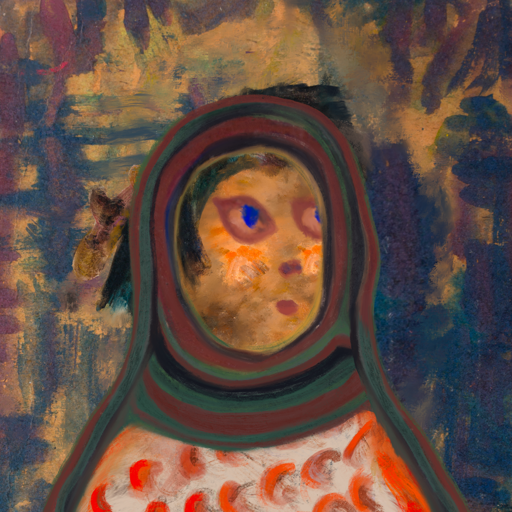
Background: InTheSun, Head And Neck Side: Gypsy_Queen, Face Side: Mother_And_Son_Mother, Bust: Rupkatha, Hair Side: Pipe, Head Accessory: After_Raid_Scarf, Second Necklace: Blank, Necklace: Blank, Baby: Blank